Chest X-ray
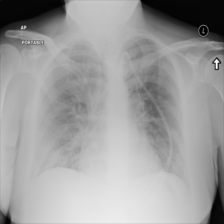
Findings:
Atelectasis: negative
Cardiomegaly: negative
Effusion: negative
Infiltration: positive
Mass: negative
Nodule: negative
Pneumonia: negative
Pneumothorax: negative
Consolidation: negative
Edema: positive
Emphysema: negative
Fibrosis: negative
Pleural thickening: negative
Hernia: negative